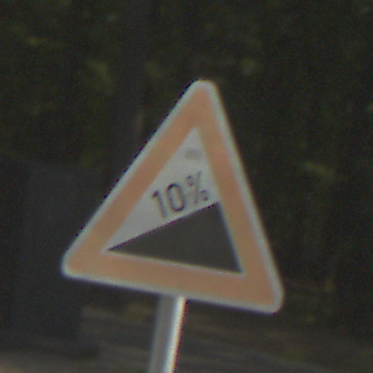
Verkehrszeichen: Steigung10
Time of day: MorningAfternoon
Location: Outdoor (Suburban)
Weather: Clear
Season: NotSpecified
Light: Natural